Question: What is the value of this measurement?
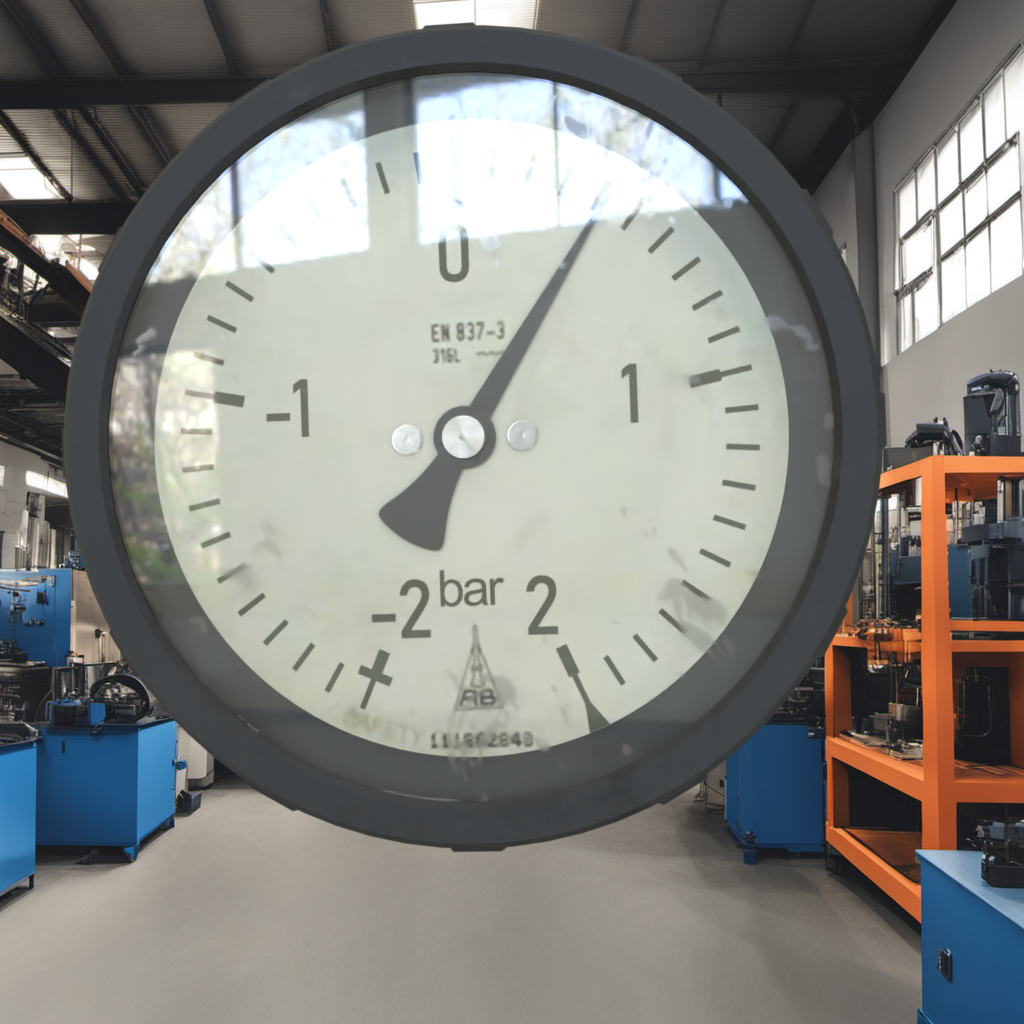
Answer: The result is 0.44
Question: What is the value range of this measurement?
Answer: The range is from -2 to 2
Question: What is the minimum and maximum value range of this measurement?
Answer: The minimum value is -2 and the maximum value is 2